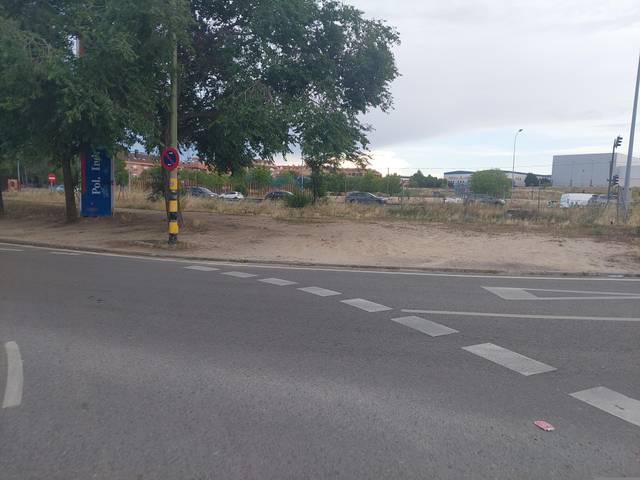
Region: Spain
Coordinates: 40.324, -3.757